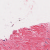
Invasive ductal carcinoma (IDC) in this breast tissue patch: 0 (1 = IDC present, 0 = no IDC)